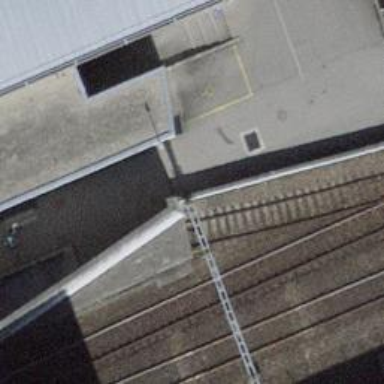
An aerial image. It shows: Railway buffer stop.